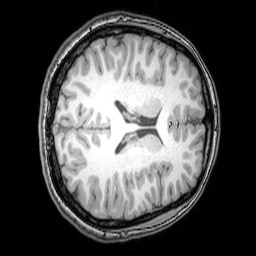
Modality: T1w
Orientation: axial
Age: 20
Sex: female
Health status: healthy
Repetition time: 0.081 s
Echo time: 0.037 s